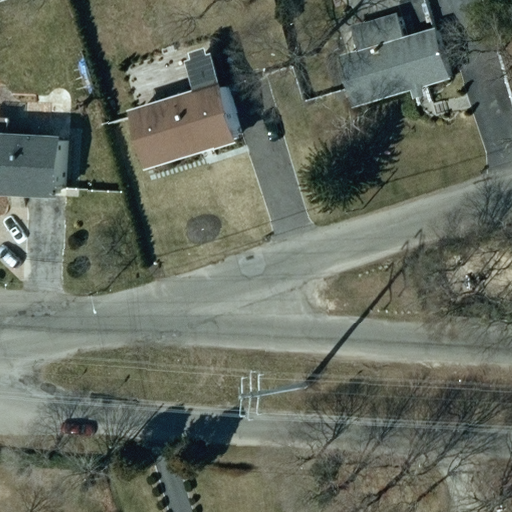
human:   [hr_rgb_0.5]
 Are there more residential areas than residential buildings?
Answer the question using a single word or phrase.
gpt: no

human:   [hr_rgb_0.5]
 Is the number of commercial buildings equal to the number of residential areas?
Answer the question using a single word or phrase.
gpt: no

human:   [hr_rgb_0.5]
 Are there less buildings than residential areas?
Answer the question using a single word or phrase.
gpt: no

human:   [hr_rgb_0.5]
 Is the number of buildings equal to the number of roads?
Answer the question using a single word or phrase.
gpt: no

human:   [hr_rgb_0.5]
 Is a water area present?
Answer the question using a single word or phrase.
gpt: no

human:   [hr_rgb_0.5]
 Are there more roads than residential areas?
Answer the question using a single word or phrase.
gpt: yes

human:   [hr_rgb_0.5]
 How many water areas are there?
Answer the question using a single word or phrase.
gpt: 0

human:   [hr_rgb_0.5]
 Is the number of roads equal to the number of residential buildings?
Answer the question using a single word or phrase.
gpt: no

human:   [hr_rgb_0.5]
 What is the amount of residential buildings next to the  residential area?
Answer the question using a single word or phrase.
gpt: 4

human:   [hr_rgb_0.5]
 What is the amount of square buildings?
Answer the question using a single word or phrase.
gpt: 0

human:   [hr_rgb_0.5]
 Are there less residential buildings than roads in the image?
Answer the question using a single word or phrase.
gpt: no

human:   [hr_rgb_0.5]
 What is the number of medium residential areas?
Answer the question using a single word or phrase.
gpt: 0

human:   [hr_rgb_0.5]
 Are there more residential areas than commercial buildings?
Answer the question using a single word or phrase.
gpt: yes

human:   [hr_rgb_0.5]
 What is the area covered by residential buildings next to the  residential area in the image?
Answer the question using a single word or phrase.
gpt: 805m2

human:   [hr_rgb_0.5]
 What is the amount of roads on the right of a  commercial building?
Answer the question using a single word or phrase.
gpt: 0

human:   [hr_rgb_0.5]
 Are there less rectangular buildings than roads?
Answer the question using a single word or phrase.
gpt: yes

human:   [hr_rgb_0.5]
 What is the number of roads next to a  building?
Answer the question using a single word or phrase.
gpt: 3

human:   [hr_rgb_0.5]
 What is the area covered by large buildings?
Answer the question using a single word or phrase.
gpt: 0m2

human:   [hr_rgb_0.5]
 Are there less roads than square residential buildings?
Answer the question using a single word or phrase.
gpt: no

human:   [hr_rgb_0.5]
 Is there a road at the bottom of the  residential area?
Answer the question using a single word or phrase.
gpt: yes

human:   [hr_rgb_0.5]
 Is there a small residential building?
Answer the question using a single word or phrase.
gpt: yes

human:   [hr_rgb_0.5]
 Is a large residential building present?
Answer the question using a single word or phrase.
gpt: no

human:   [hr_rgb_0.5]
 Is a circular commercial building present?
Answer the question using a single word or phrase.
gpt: no

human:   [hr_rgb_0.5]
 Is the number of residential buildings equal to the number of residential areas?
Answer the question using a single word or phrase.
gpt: no

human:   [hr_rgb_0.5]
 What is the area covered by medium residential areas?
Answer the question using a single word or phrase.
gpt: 0m2

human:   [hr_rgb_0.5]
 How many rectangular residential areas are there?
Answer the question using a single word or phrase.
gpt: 1

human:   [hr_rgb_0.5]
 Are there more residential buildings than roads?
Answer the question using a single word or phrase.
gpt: yes

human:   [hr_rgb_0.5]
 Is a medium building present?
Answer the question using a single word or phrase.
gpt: yes

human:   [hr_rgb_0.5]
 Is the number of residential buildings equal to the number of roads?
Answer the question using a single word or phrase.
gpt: no

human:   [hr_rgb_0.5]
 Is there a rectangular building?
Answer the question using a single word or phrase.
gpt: yes

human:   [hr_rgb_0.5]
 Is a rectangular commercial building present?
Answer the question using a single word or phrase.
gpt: no

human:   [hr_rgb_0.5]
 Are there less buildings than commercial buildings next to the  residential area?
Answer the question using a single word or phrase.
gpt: no

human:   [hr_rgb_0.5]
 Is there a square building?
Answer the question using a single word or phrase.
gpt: no

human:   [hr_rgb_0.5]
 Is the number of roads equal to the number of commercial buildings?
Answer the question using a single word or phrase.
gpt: no

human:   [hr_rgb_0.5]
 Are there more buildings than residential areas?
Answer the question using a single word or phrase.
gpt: yes

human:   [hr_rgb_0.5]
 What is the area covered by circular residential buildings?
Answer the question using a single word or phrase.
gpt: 0m2